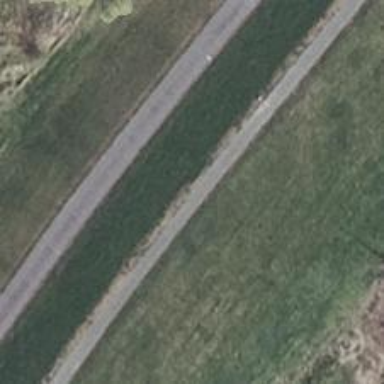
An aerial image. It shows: Dyke embankment along asphalt path.